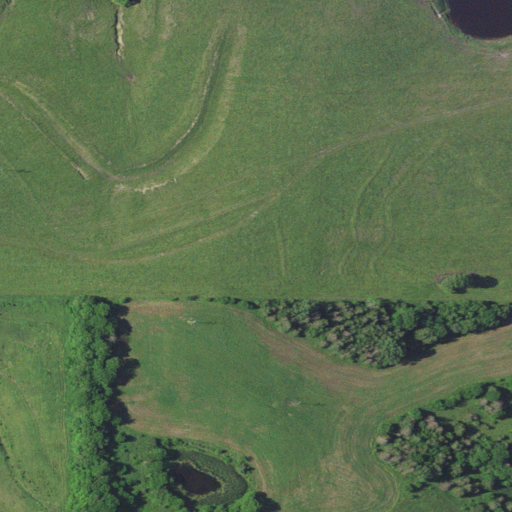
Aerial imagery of mountain in Missouri named Devils Horn containing pasture, deciduous forest, mixed forest, cultivated crops, and open water